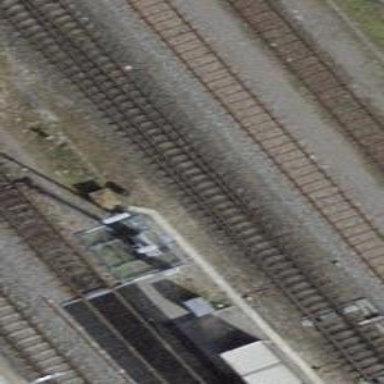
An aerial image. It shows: Railway switch.